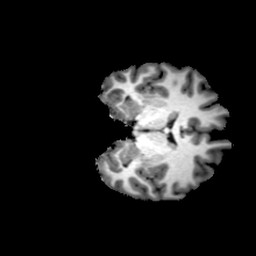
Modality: T1w
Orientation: coronal
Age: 18
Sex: female
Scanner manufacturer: philips
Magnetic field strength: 3 T
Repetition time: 0.0082 s
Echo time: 0.0037 s